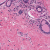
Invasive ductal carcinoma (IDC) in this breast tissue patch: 0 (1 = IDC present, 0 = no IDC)